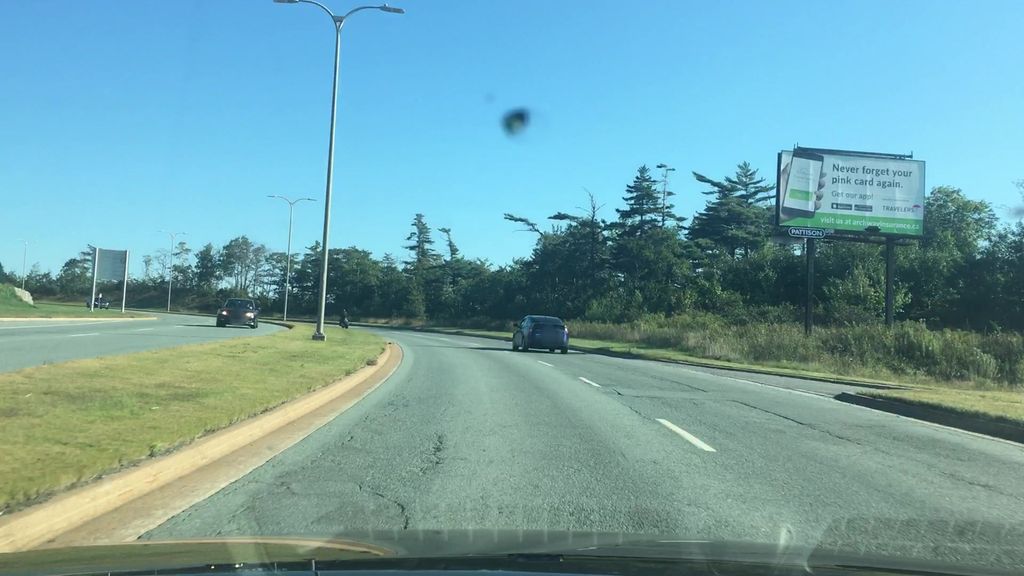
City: halifax